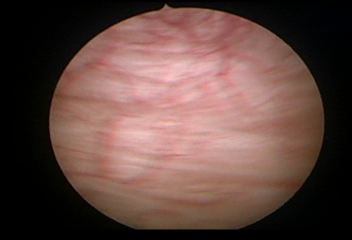
Modality: WLC
Class: Normal mucosa
Bladder cancer association: No